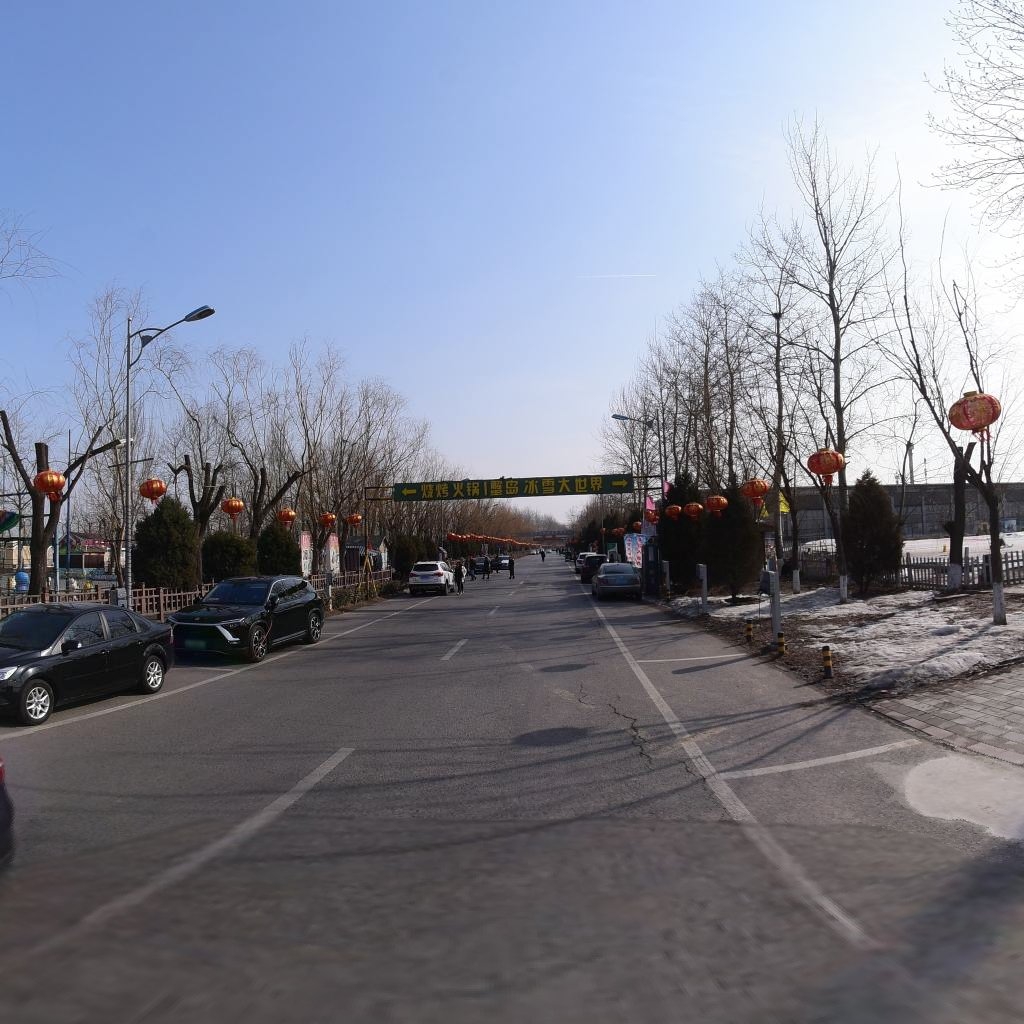
Region: Chaoyang
Road damage annotations: longitudinal crack